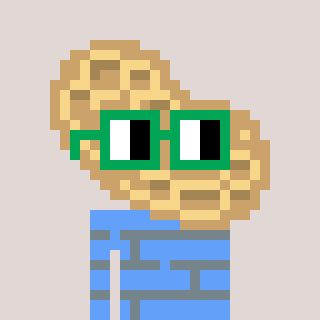
a pixel art character with square green glasses, a peanut-shaped head and a blue-colored body on a warm background